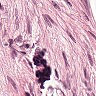
Metastatic tissue present: no